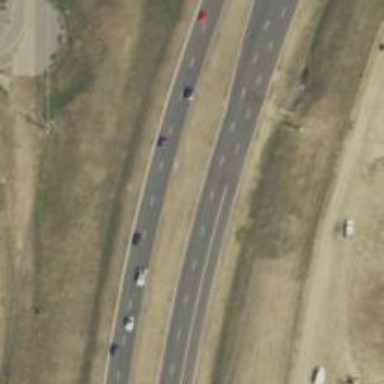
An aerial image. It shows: Expressway with asphalt surface classified as trunk highway.